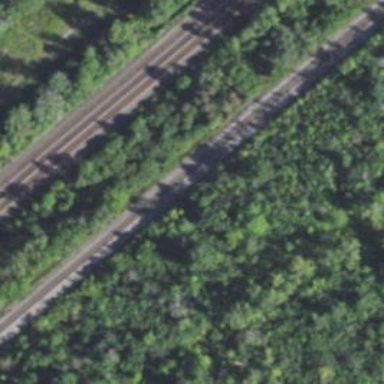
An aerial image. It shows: Abandoned railway.